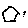
Label: hexagon